Question: '''
{"received":<PHONE>,"guid":"0CA2F400004","eventtype":"sensor","payload":{"time":<PHONE>,"sensor":[{"type":"temp","unit":"degc","value":20}]}}
{"received":<PHONE>,"guid":"0CA2F400004","eventtype":"sensor","payload":{"time":<PHONE>,"sensor":[{"type":"temp","unit":"degc","value":22}]}}
{"received":<PHONE>,"guid":"0CA2F400004","eventtype":"sensor","payload":{"time":<PHONE>,"sensor":[{"type":"temp","unit":"degc","value":22}]}}
{"received":<PHONE>,"guid":"0CA2F400004","eventtype":"sensor","payload":{"time":<PHONE>,"sensor":[{"type":"temp","unit":"degc","value":28}]}}
{"received":<PHONE>,"guid":"0CA2F400004","eventtype":"sensor","payload":{"time":<PHONE>,"sensor":[{"type":"temp","unit":"degc","value":-667}]}}
'''
all the data are in the first column of the csv file. I would like to convert to readable format such as dataframe, and save with write.csv()? Thanks for your help

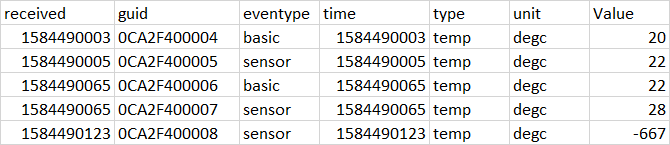
Answer: '''
library(jsonlite)
df <- read.csv("example.csv", header = FALSE)
jsonlite::stream_in(textConnection(gsub("\n", "", df)))
'''